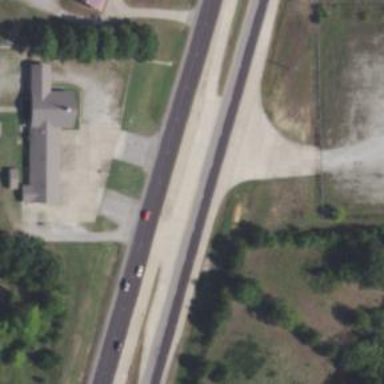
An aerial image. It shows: Trunk link highway.